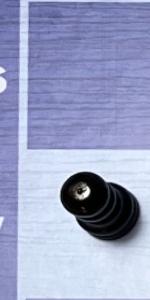
Label: Pawn_Black